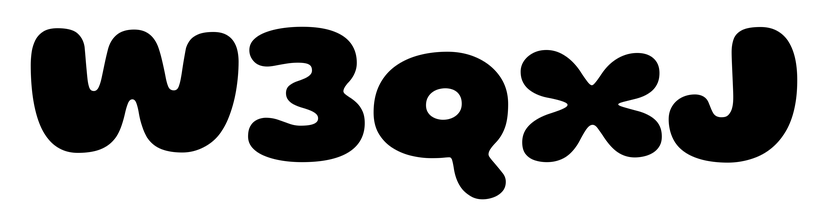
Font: Gluten_ExtraBold